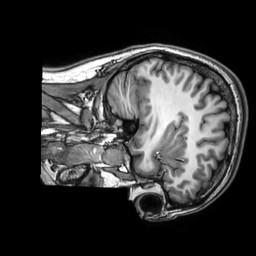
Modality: T1w
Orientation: sagittal
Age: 31
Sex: female
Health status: ill
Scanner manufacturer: philips
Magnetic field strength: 3 T
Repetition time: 0.008084 s
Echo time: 0.003705 s